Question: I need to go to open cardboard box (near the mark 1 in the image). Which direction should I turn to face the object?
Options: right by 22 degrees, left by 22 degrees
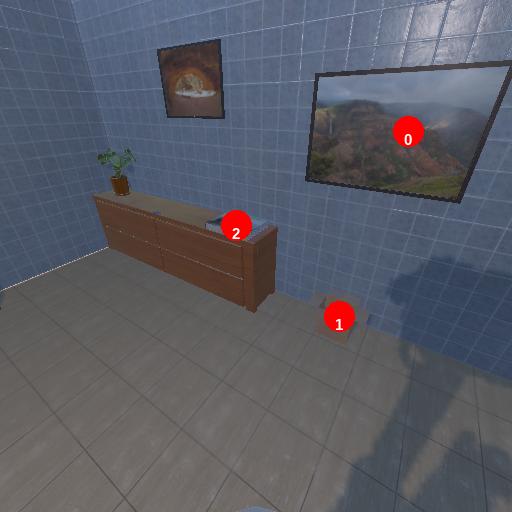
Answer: right by 22 degrees